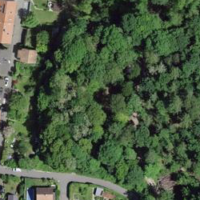
EUNIS habitat code: 41
Species observed at this site:
Potentilla recta